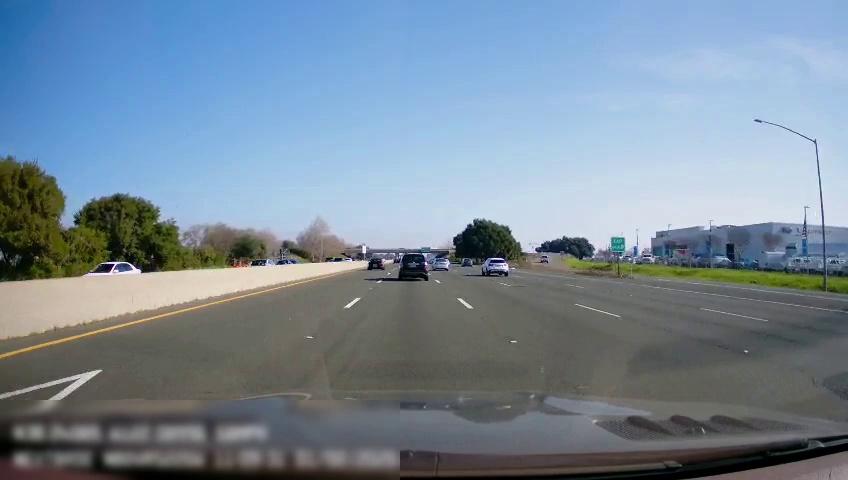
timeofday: Day
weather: Sunny
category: Drivable Space
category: Drivable Space
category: Vehicles | Car
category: Vehicles | SUV
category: Vehicles | Car
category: Vehicles | SUV
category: Vehicles | Car
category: Vehicles | Car
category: Vehicles | Car
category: Vehicles | SUV
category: Vehicles | SUV
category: Lanes | Alternate Lane
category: Lanes | Current Lane
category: Lanes | Current Lane
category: Lanes | Alternate Lane
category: Lanes | Alternate Lane
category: Lanes | Alternate Lane
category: Lanes | Alternate Lane
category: Traffic | Signs